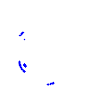
Particle: proton